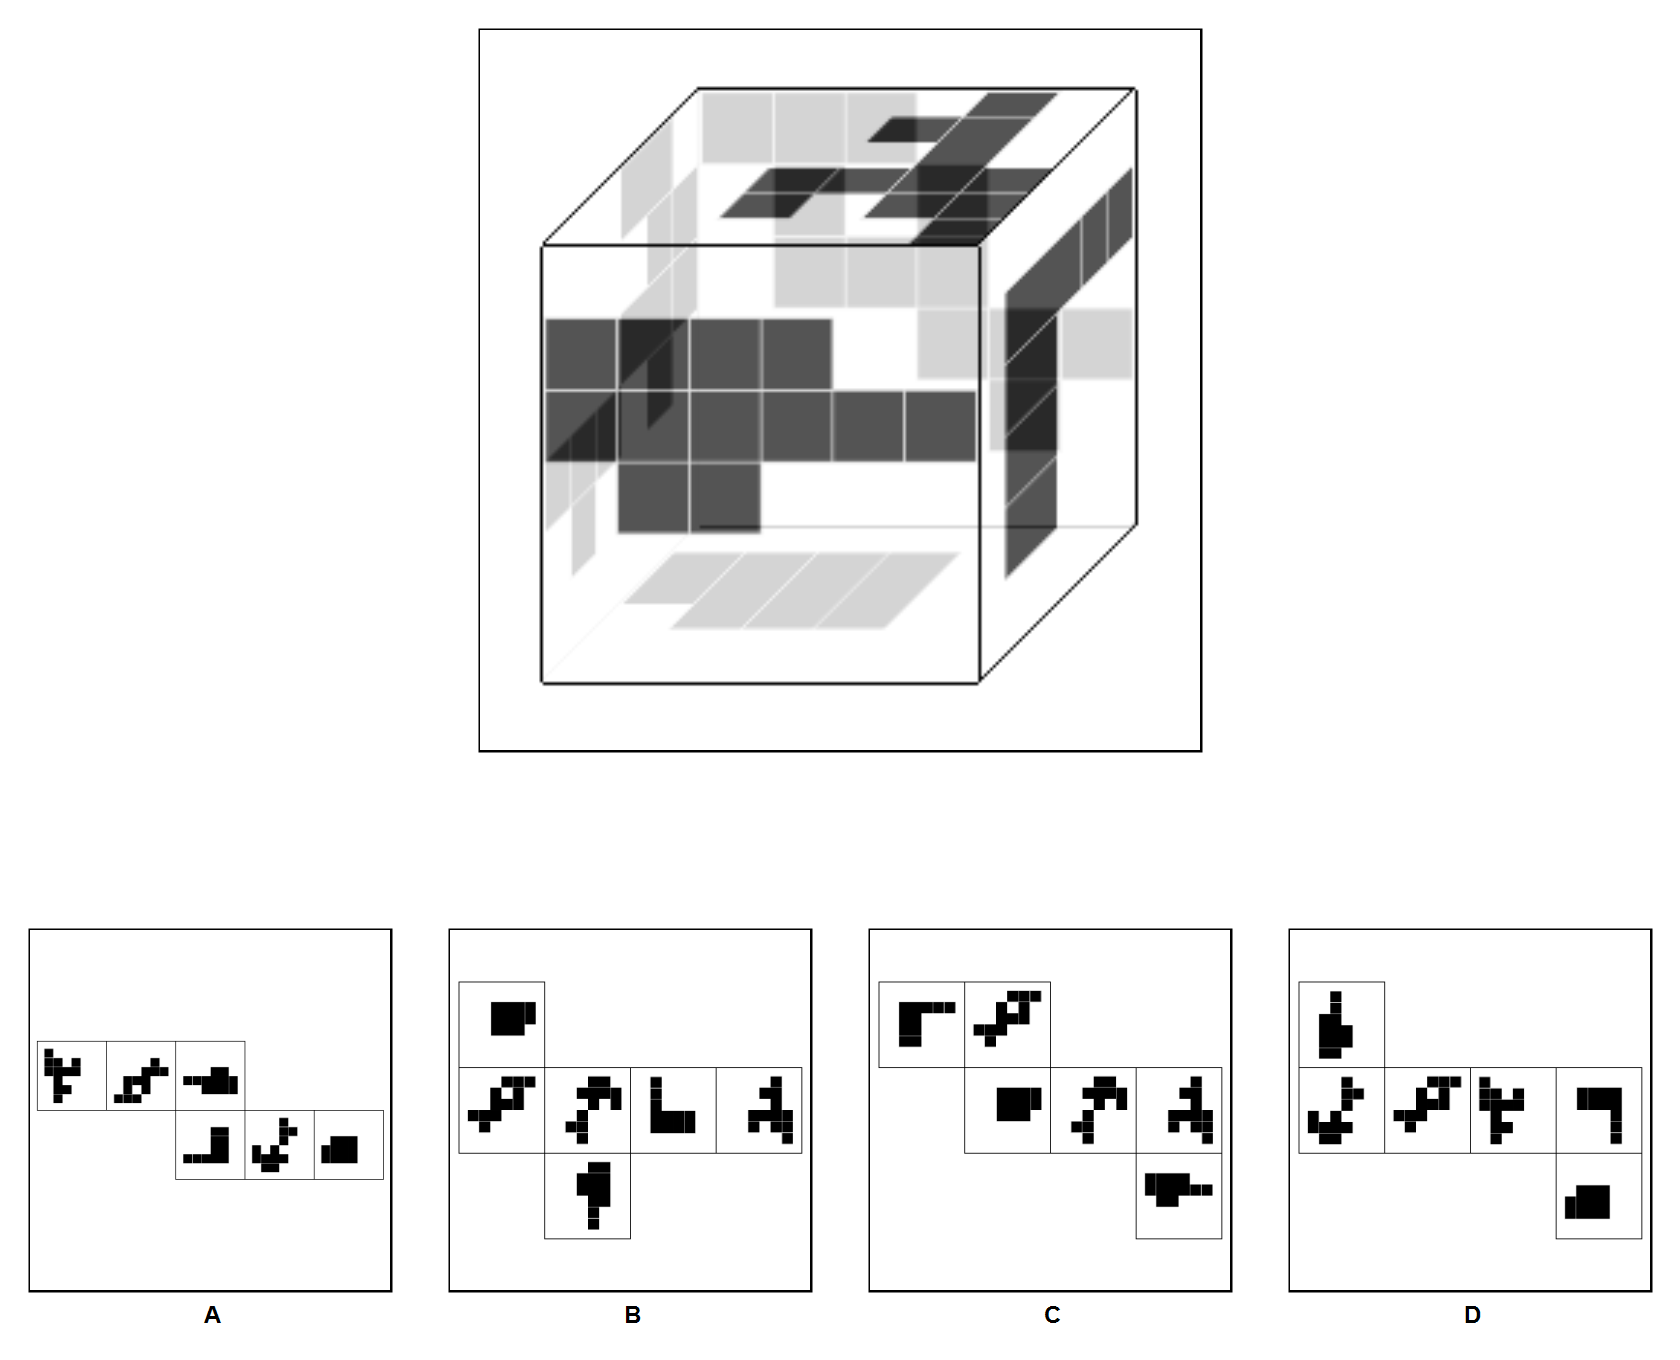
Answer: C